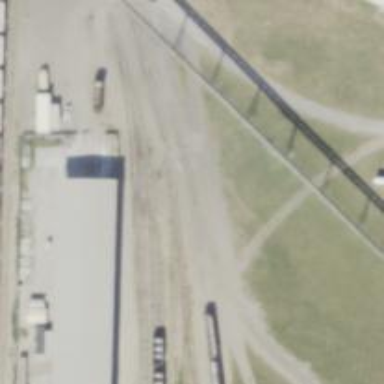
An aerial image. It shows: Railway spur service.